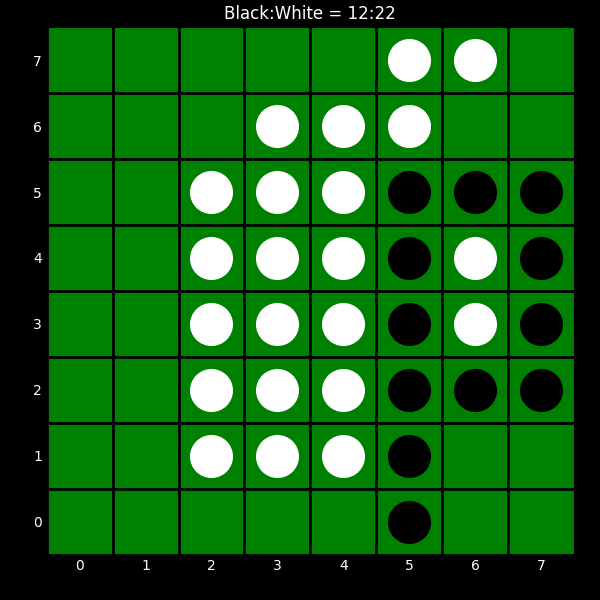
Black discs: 12
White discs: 22